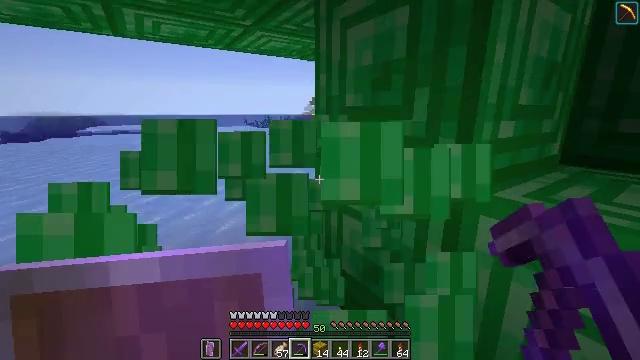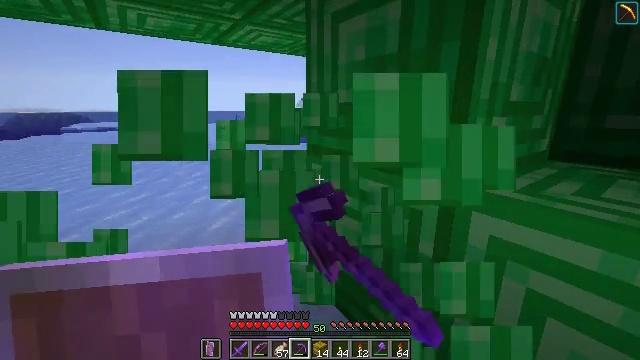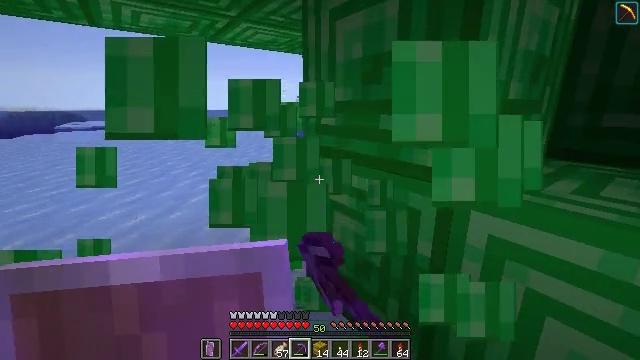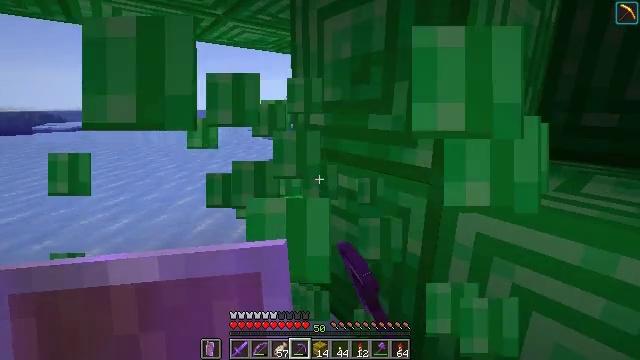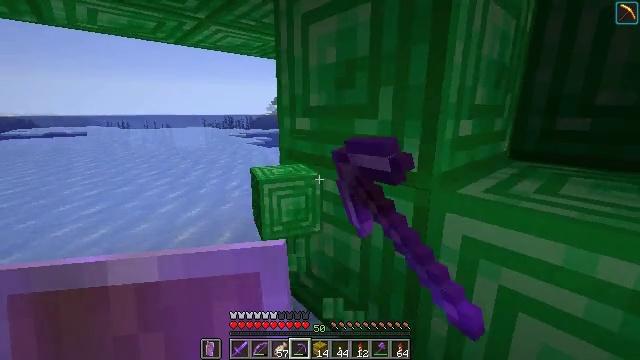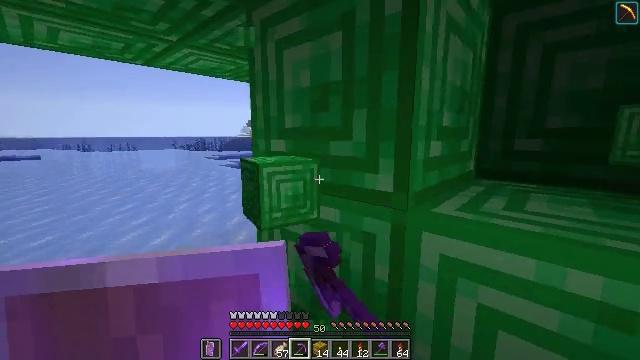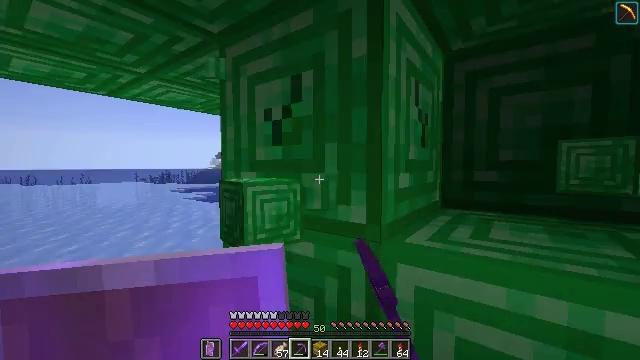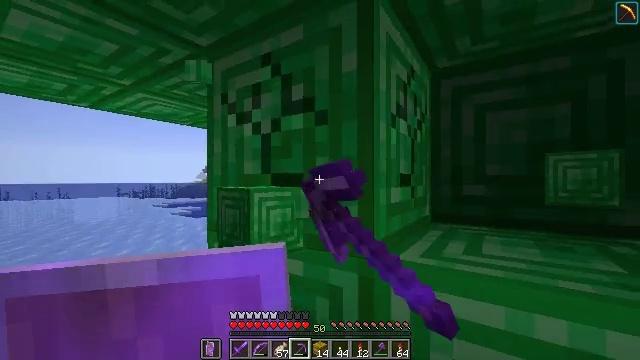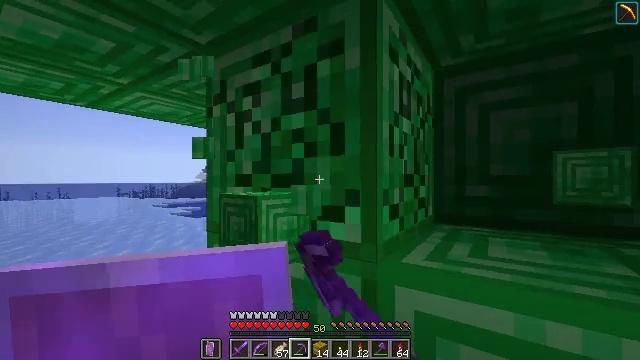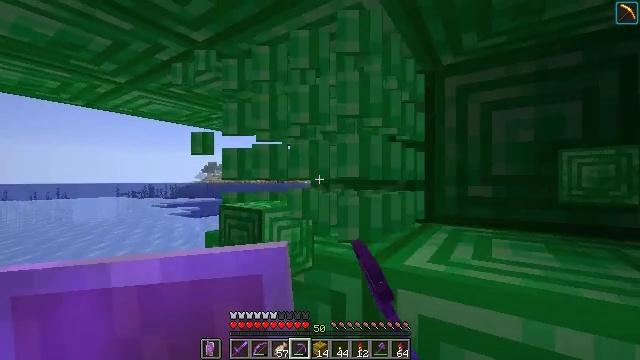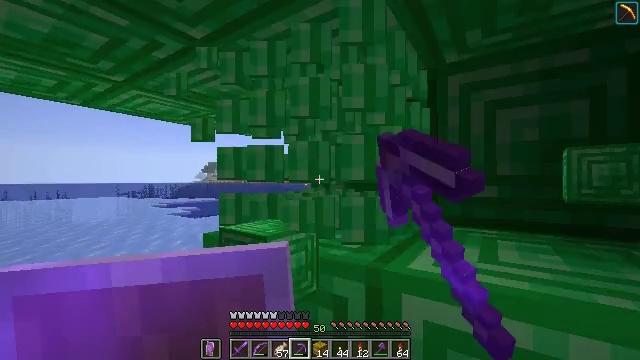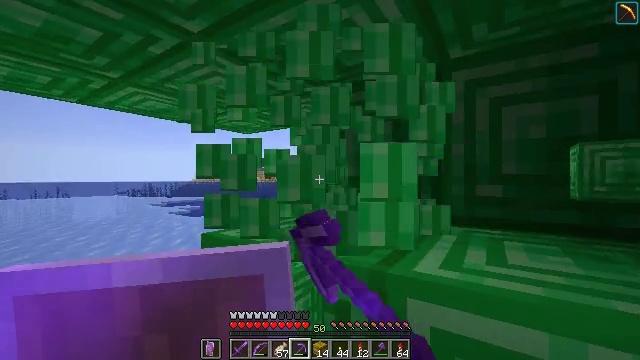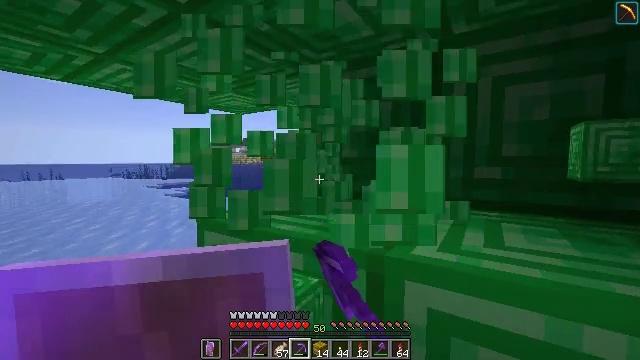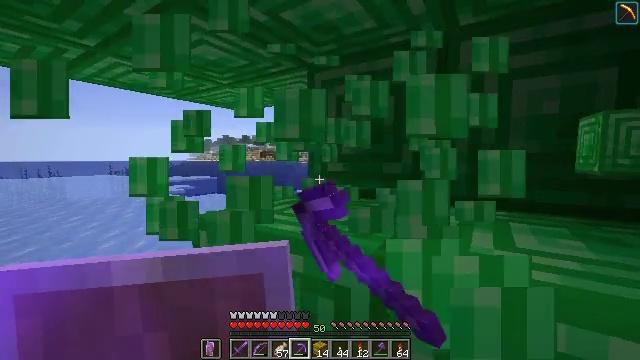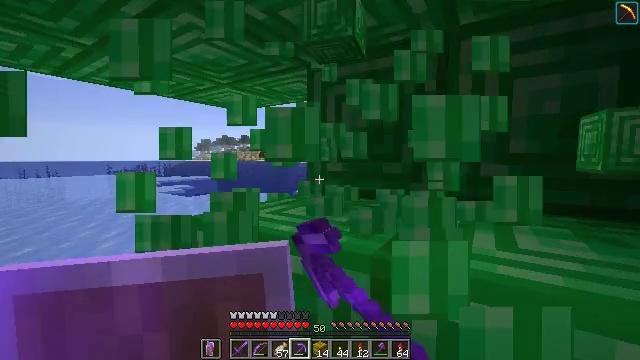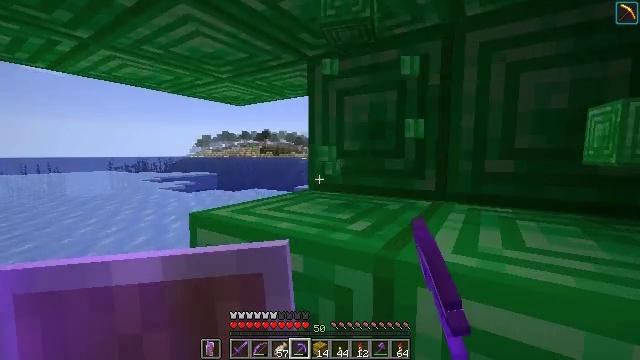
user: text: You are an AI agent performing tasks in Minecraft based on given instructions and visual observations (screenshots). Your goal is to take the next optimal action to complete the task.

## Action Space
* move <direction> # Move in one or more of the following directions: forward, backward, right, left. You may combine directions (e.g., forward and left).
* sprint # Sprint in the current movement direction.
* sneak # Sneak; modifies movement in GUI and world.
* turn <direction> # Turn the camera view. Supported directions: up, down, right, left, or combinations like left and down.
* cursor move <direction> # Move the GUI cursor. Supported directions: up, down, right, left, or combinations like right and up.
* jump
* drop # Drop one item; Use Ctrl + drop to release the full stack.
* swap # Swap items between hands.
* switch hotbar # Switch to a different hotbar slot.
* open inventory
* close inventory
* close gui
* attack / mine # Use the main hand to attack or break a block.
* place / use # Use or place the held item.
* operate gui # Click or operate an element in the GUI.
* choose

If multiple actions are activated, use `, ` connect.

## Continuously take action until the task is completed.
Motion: motion action
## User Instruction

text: Gather the emerald block from a structure.
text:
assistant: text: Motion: sneak, turn right, attack / mine
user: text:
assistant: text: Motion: sneak, attack / mine
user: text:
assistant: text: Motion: sneak, turn right, attack / mine
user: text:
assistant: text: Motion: sneak, turn right and up, attack / mine
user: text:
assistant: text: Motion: move forward, sneak, turn right and up, attack / mine
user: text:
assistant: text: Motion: move forward, sneak, turn right and up, attack / mine
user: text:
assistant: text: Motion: move forward, sneak, turn right and up, attack / mine
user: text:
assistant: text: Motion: move forward, sneak, attack / mine
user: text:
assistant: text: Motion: move forward, sneak, attack / mine
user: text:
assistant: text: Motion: move forward, sneak, attack / mine
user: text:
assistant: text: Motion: sneak, attack / mine
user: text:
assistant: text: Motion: sneak, turn down, attack / mine
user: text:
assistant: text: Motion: sneak, attack / mine
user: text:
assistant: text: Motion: sneak, attack / mine
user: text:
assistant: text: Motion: sneak, attack / mine
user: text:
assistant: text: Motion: sneak, turn down, attack / mine
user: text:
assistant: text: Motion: sneak, turn down, attack / mine
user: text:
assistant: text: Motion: sneak, turn down, attack / mine
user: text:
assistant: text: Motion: sneak, attack / mine
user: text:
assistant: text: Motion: sneak, turn right, attack / mine
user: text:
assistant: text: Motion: move forward, sneak, turn right, attack / mine
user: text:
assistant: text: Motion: move forward, sneak, turn right, attack / mine
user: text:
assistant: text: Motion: move forward, sneak, turn right and up, attack / mine
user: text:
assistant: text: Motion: move forward, sneak, turn right, attack / mine
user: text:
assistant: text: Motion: move forward, sneak, attack / mine
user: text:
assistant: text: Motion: move forward, sneak, attack / mine
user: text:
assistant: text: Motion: move forward, sneak, attack / mine
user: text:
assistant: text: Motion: sneak, turn right and down, attack / mine
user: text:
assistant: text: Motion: sneak, turn right and up, attack / mine
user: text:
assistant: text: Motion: sneak, attack / mine